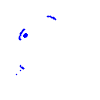
Particle: kaon